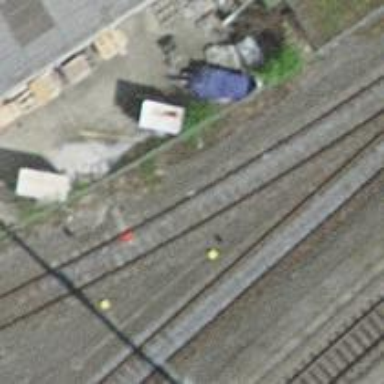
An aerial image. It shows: Single-track spur railway line.